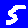
Digit: 5